【题型】填空题　【知识点】函数　【难度】medium
如图所示，正方形$ABCD$是一块边长为$4$的工程用料，阴影部分所示是被腐蚀的区域，其余部分完好，曲线$MN$为以$AD$为对称轴的抛物线的一部分，$DM=DN=3$。工人师傅现要从完好的部分中截取一块矩形原料$BQPR$，当其面积有最大值时，$AQ$的长为\underline{\quad\quad\quad}。

【解答】
\textbf{【答案】} $\boldsymbol{\dfrac{4+\sqrt{7}}{3}}$

\vspace{1em}
\textbf{【分析】} 建立平面直角坐标系如图所示，由已知求出抛物线方程，当$AQ\geq3$时，矩形面积最大时为$4$，当$0<AQ<3$，设$AQ=x(0<x<3)$，即可得到$S$关于$x$的函数式，利用求导判断单调性，即可得到最值。

\vspace{1em}
\textbf{【详解】} 由题知，以$A$为原点，建立平面直角坐标系，如图，

则$M(0,1)$，$N(3,4)$，设$MN$方程为：$y=ax^2+b$，

所以
\[
\begin{cases}
0 + b = 1 \\
9a + b = 4
\end{cases}
\implies
\begin{cases}
a = \dfrac{1}{3} \\
b = 1
\end{cases}
\]
$MN$方程为：$y = \dfrac{1}{3}x^2 + 1$，

令矩形$BQPR$面积为$S$，

当$AQ\geq3$时，$S\leq S_{BQNC}=1\times4=4$，

当$0<AQ<3$，设$AQ=x(0<x<3)$，则$P\left(x,\dfrac{1}{3}x^2+1\right)$，

所以$S=(4-x)\left(\dfrac{1}{3}x^2+1\right)=-\dfrac{1}{3}x^3+\dfrac{4}{3}x^2-x+4$，

则$S' = -x^2 + \dfrac{8}{3}x - 1 = -\left(x - \dfrac{4}{3}\right)^2 + \dfrac{7}{9}$，

令$S'>0$，则$\dfrac{4-\sqrt{7}}{3}<x<\dfrac{4+\sqrt{7}}{3}$，$S$在$\left(\dfrac{4-\sqrt{7}}{3},\dfrac{4+\sqrt{7}}{3}\right)$上递增，

令$S'<0$，则$x>\dfrac{4+\sqrt{7}}{3}$或$x<\dfrac{4-\sqrt{7}}{3}$，$S$在$\left(\dfrac{4+\sqrt{7}}{3},+\infty\right),\left(-\infty,\dfrac{4-\sqrt{7}}{3}\right)$上递减，

又$0<x<3$，$S(0)=4$，$S\left(\dfrac{4+\sqrt{7}}{3}\right)=\dfrac{344+14\sqrt{7}}{81}>4$，

所以当$AQ$的长为$\dfrac{4+\sqrt{7}}{3}$时，该矩形面积最大。

\vspace{1em}

故答案为：$\boldsymbol{\dfrac{4+\sqrt{7}}{3}}$
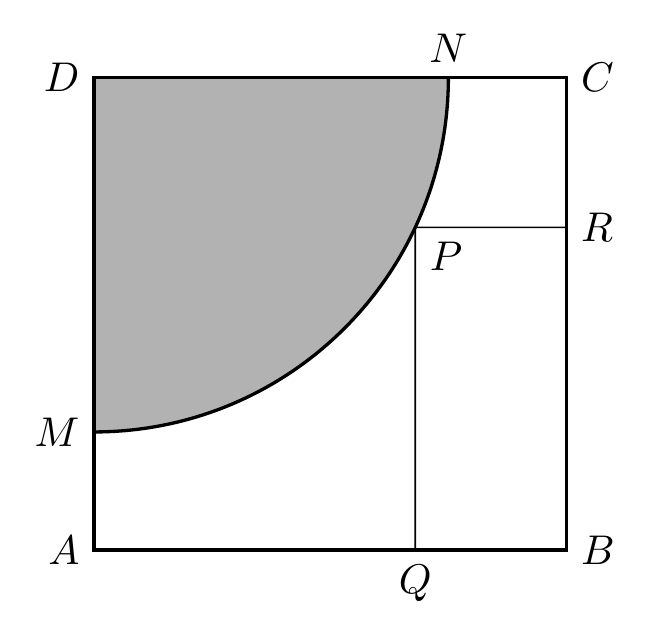